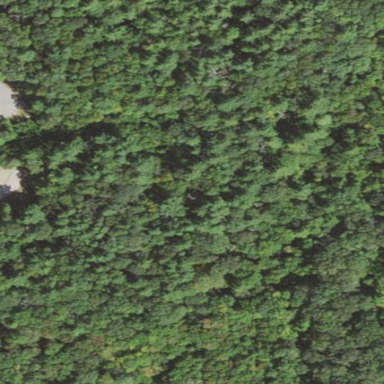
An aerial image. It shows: Nature reserve in woodland area.